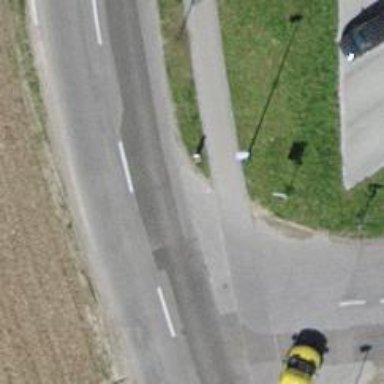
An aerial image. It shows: Tertiary road with asphalt surface.